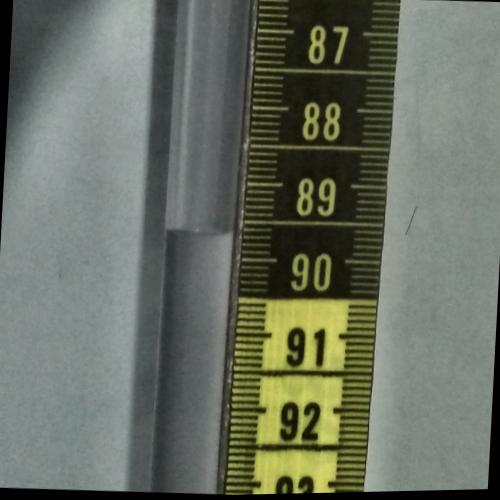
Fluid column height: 89.7 cm